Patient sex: M
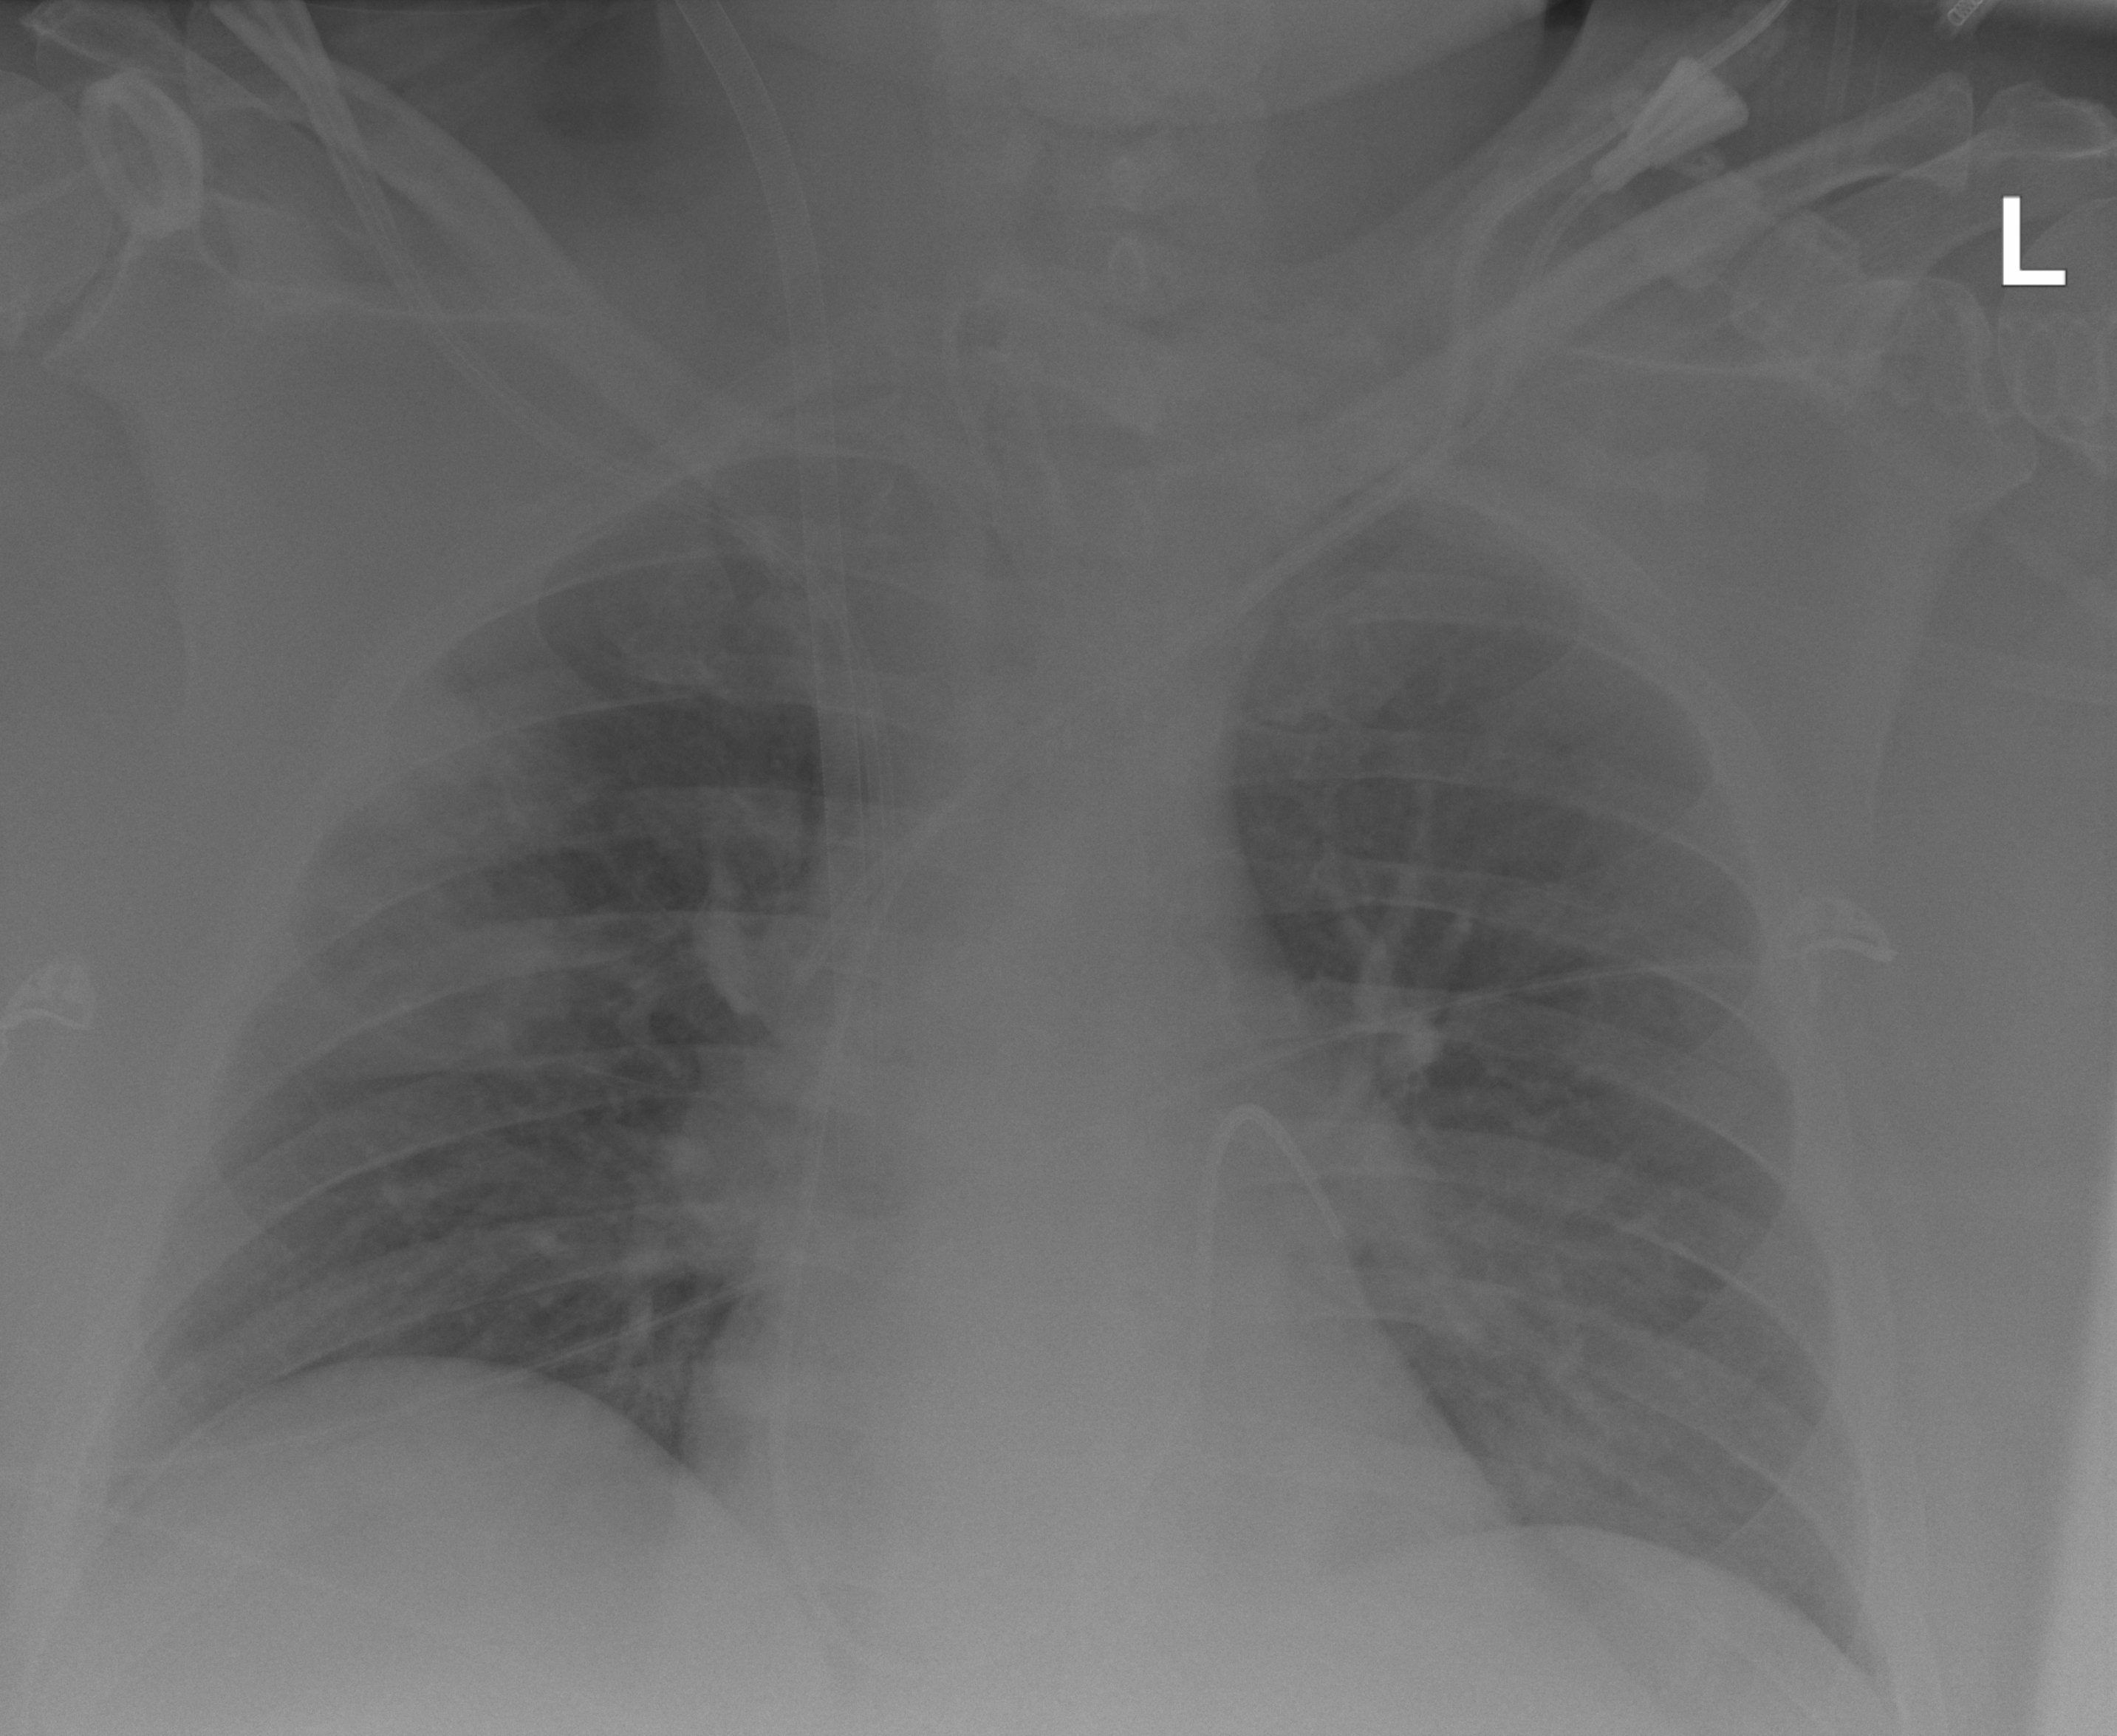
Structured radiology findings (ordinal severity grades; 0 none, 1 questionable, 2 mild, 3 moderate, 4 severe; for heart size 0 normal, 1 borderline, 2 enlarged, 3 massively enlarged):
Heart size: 2
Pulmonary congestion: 2
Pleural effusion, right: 2
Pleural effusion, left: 0
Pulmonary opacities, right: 2
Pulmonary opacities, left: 1
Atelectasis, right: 2
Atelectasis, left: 2